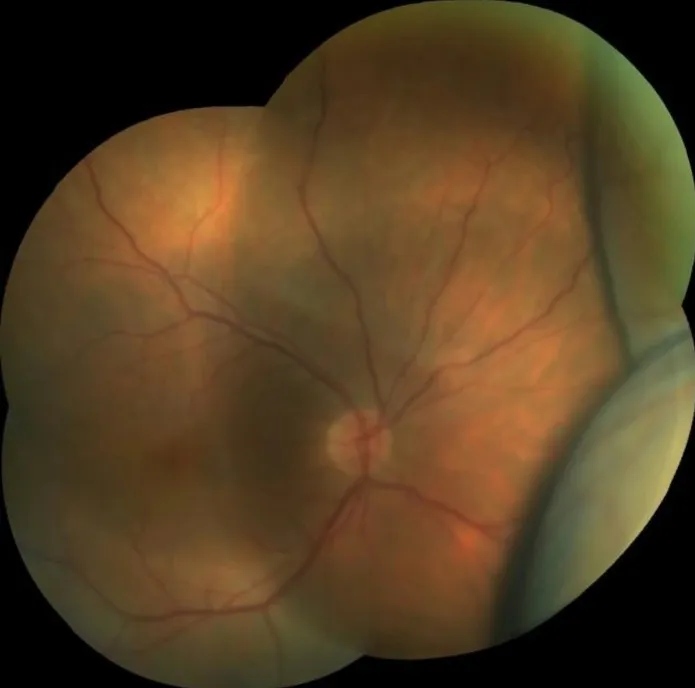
Color photograph of the right eye, obtained four days after the unilateral phacoemulsification surgery and IOL implantation, showing extensive choroidal detachment.
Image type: ophthalmic_imaging (fundus_photograph)